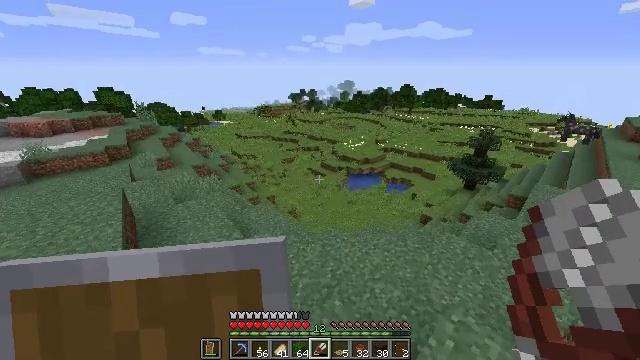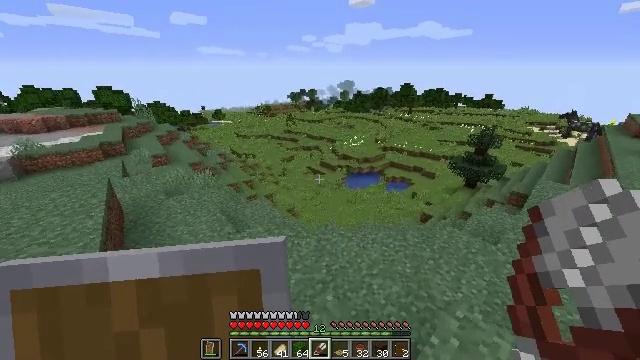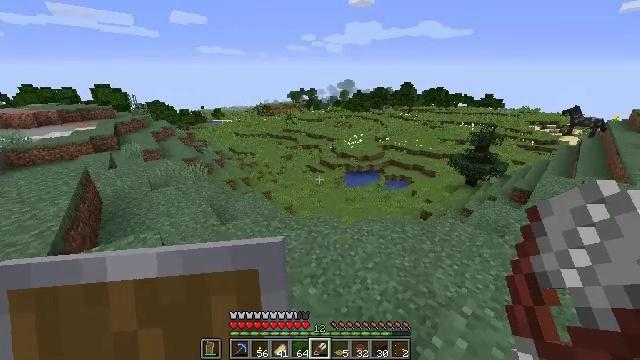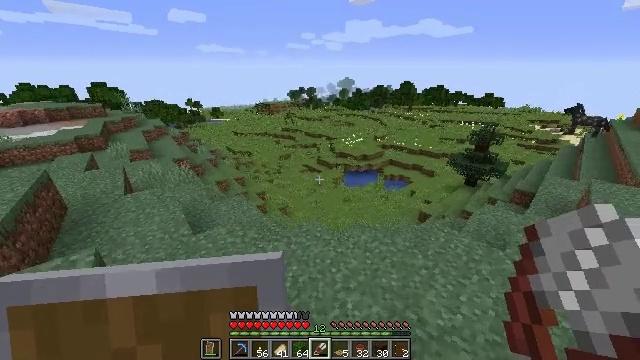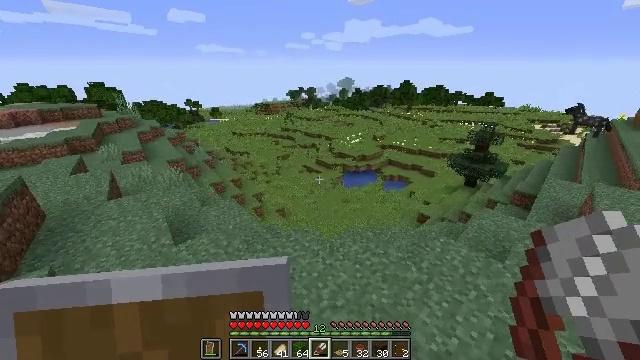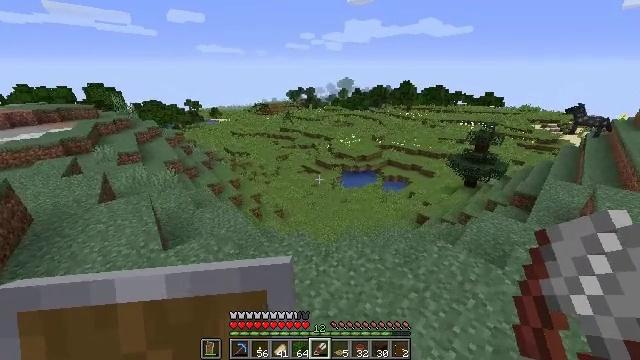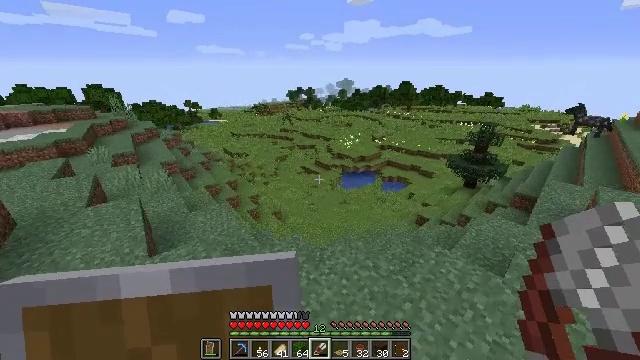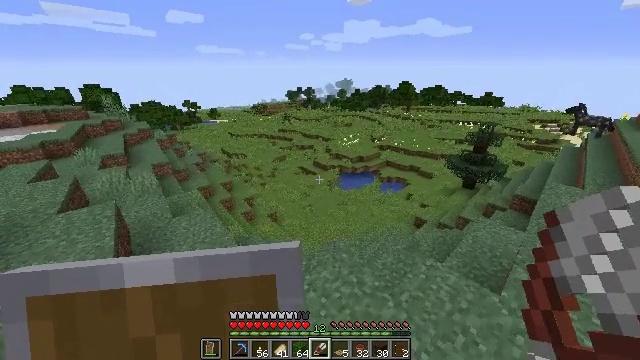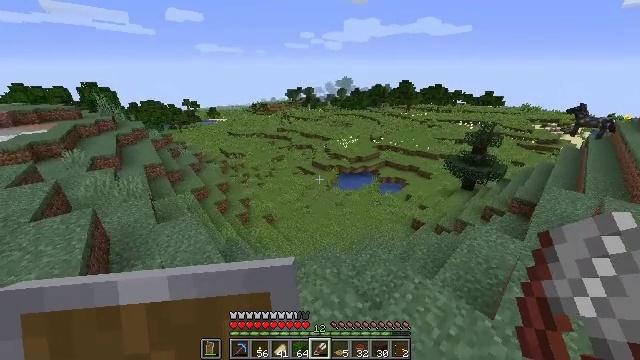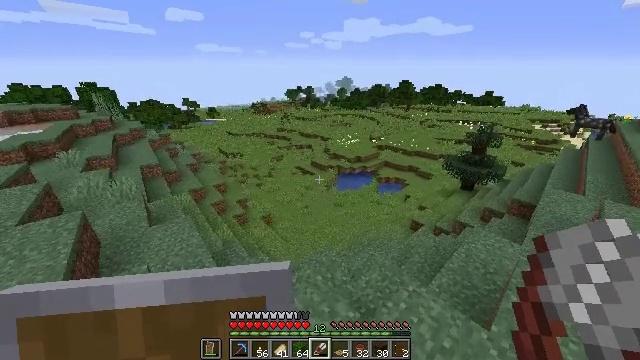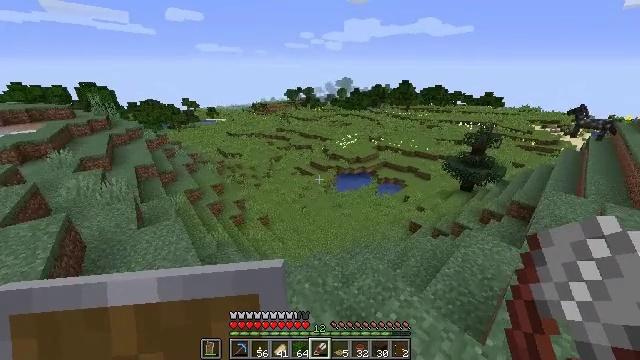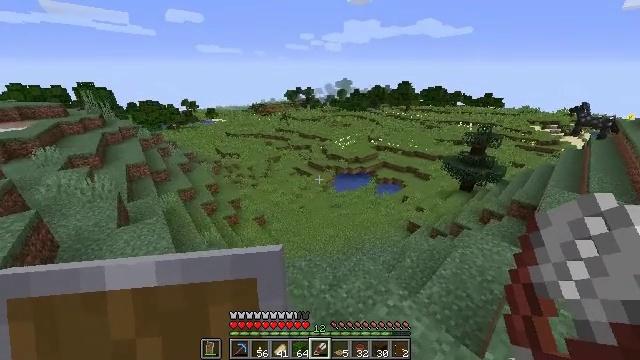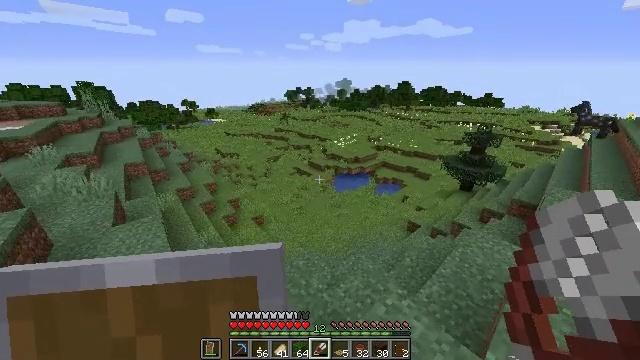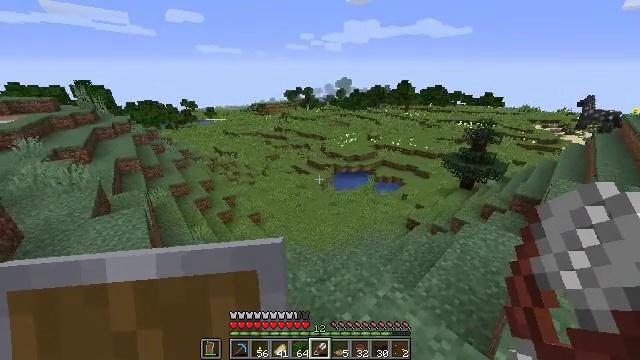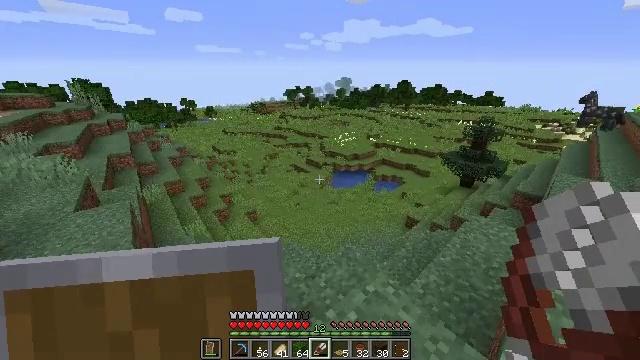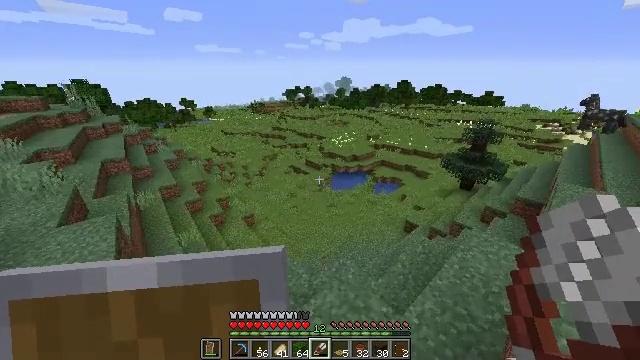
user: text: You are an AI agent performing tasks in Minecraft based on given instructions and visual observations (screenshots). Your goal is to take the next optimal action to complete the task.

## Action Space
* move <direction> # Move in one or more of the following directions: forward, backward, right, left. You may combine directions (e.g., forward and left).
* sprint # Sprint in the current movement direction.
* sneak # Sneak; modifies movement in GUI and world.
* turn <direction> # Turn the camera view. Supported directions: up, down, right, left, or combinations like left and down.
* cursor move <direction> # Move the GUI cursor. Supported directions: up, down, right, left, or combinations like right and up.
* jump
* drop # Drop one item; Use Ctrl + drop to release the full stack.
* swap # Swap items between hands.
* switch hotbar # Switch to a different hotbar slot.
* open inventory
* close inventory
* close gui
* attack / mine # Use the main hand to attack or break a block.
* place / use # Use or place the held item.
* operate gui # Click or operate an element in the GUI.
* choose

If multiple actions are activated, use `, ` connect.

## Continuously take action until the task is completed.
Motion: motion action
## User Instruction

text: Get an azure bluet to use in crafting.
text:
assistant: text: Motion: move forward and move right
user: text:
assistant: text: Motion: move forward and move right
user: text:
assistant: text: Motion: move forward and move right
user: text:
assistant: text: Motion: move forward and move right
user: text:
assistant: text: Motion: move forward and move right
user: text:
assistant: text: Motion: move forward and move right
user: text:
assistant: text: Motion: move forward and move right
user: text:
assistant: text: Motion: move forward and move right
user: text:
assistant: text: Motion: move forward and move right
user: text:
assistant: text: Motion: move forward and move right
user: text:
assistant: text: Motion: move forward and move right
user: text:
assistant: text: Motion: move forward and move right
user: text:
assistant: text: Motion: move forward and move right
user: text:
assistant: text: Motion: move forward and move right
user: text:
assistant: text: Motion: move forward and move right, jump
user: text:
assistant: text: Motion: move forward and move right, turn right and down, jump
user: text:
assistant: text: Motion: move forward and move right, turn right and down, jump
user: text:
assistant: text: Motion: move forward and move right, turn right, jump
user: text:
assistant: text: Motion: move forward and move right, jump
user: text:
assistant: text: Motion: move forward and move right, turn left, jump
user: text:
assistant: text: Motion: move forward and move right
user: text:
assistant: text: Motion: move forward and move right
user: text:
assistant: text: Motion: move forward and move right
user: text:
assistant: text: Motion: move forward and move right
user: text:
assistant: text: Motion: move forward and move right
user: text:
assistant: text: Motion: move forward and move right
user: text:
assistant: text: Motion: move forward
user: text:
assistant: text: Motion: move forward and move right
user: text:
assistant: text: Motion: move forward and move right
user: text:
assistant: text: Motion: move forward and move right